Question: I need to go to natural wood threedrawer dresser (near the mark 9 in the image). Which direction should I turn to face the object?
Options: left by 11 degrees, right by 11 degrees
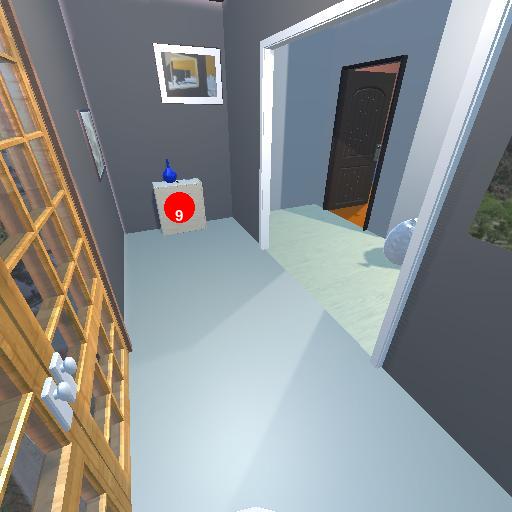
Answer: left by 11 degrees